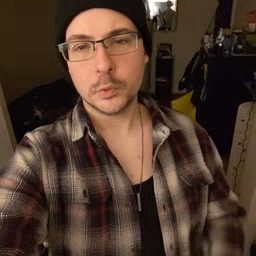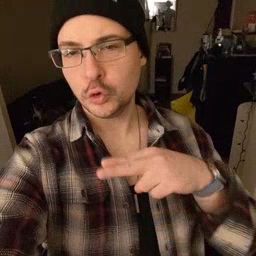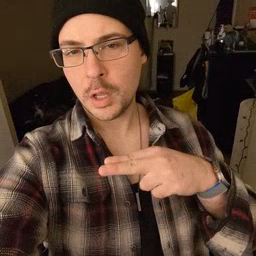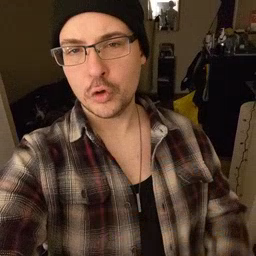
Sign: chair